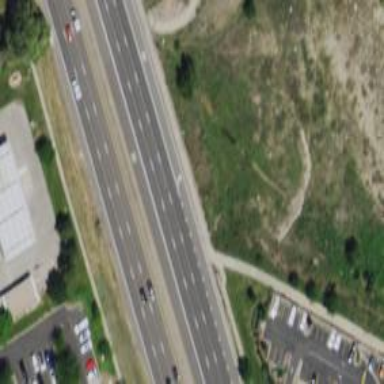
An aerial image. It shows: Trunk highway.